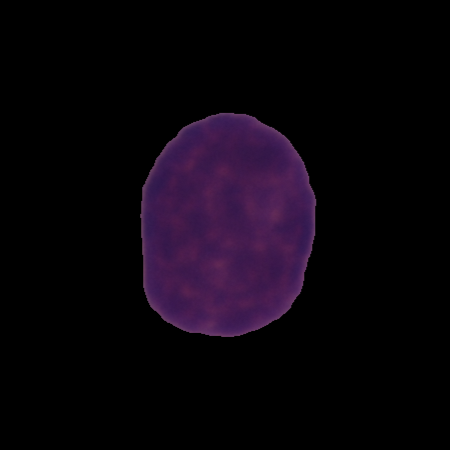
Label: healthy